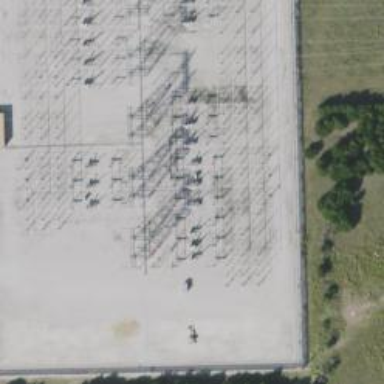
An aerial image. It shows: Switch used for power control.